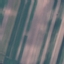
Land use / land cover: AnnualCrop